Question: How can I use jQuery to spilt and append a hash of items in to groups of 5? In rails I can use: 'in_groups_of()'. Does jQuery have something similar?

'''
<div id="vehicle_model" style="display: none">
<h3>Vehicle Model</h3>
<table id="model" class="vehicle_options">
<tr>
<!-- model options -->
</tr>
</table>
<span id="model_selected"></span>
</div>
'''
'''
models = {"Acura":["CL", "ILX", "ILX Hybrid", "Integra", "Legend", "MDX", "NSX", "RDX", "RL", "RLX", "RSX", "SLX", "TL", "TLX", "TSX", "TSX Sport Wagon", "Vigor", "ZDX"]};
$.each(models["Acura"], function( key, value ) {
$('#model tr').append('<td id="'+value+'">'+value+'</td>');
});
'''
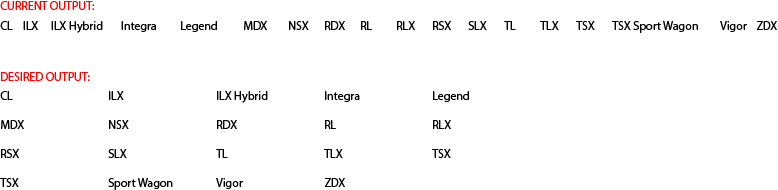
Answer: I managed to generate the result you wanted. I created an internal paging mechanism.
You can see it in action at <URL>
The code I wrote for this demo is as below:
'''
function performRender() {
var models = {
"Acura": ["CL", "ILX", "ILX Hybrid", "Integra", "Legend", "MDX", "NSX", "RDX", "RL", "RLX", "RSX", "SLX", "TL", "TLX", "TSX", "TSX Sport Wagon", "Vigor", "ZDX"]
};
var pageSize = 5;
var pageCount = models["Acura"].length / pageSize;
for (var page = 0; page < pageCount; page++) {
var pageElements = models["Acura"].slice(page * pageSize, (page + 1) * pageSize);
debugger;
var newTr = $('<tr />');
$.each(pageElements, function (index, value) {
$('<td />', {
text: value
}).appendTo(newTr);
});
newTr.appendTo('#model');
}
}
$('button').click(function(){performRender();});
'''
Please mark as answer if it helped you.